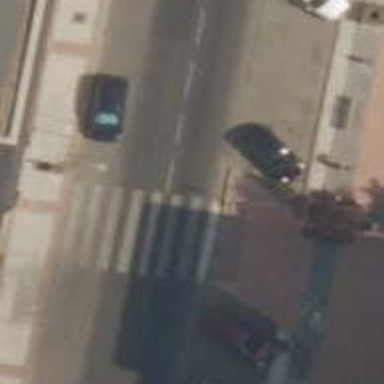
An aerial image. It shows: Zebra crossing on the road.